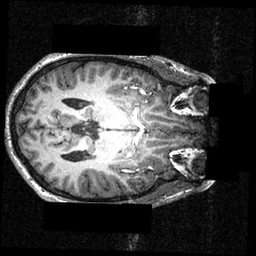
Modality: T1w
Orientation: axial
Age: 23
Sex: male
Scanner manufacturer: siemens
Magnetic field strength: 3.951 T
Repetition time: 1.5 s
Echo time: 0.00335 s